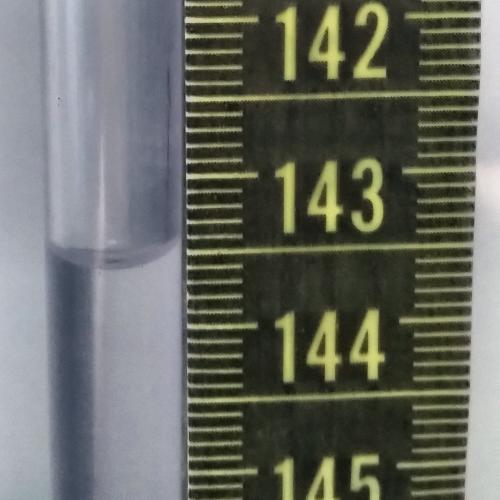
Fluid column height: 143.6 cm